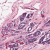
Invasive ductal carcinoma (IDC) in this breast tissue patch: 0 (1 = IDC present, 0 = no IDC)